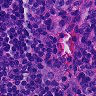
Metastatic tissue present: no